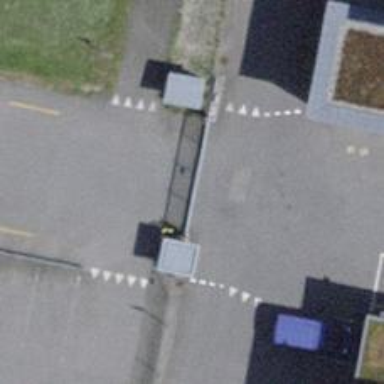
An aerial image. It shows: Gate.